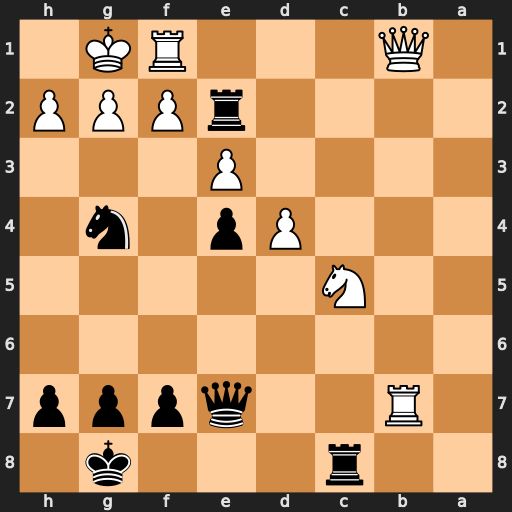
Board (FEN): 2r3k1/1R2qppp/8/2N5/3Pp1n1/4P3/4rPPP/1Q3RK1
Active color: b
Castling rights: -
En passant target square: -
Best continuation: Qh4 h3 Nxf2